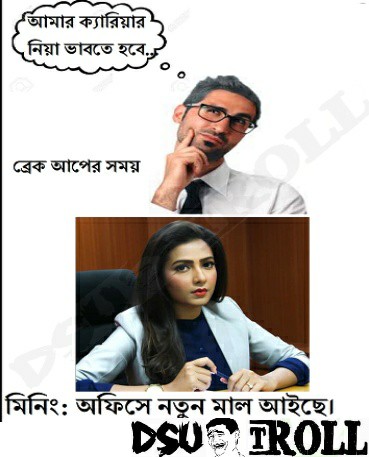
Caption: আমার ক্যারিয়ার নিয়া ভাবতে হবে ... ব্রেক আপের সময়    মিনিং: অফিসে নতুন মাল আইছে ।
Label: hate